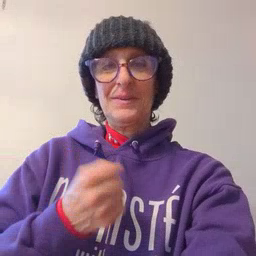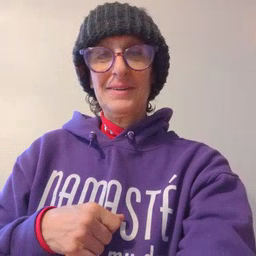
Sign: drawer